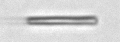
Label: fiber